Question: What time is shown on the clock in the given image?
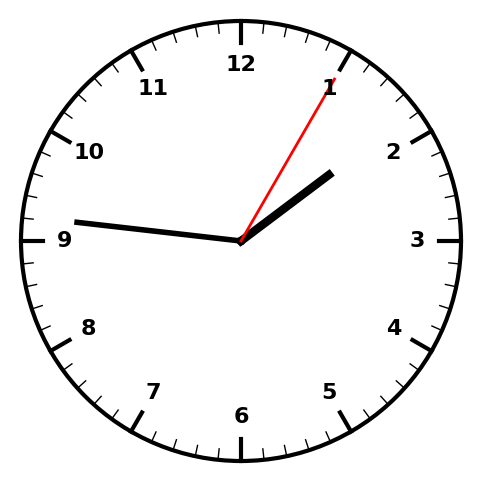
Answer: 01:46:05